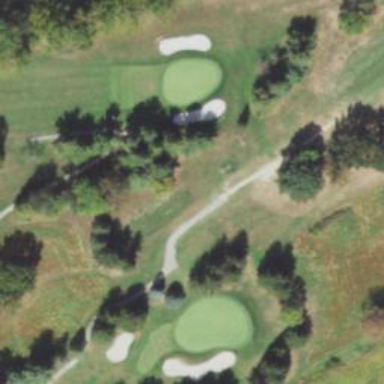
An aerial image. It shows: Golf tee with natural grass.